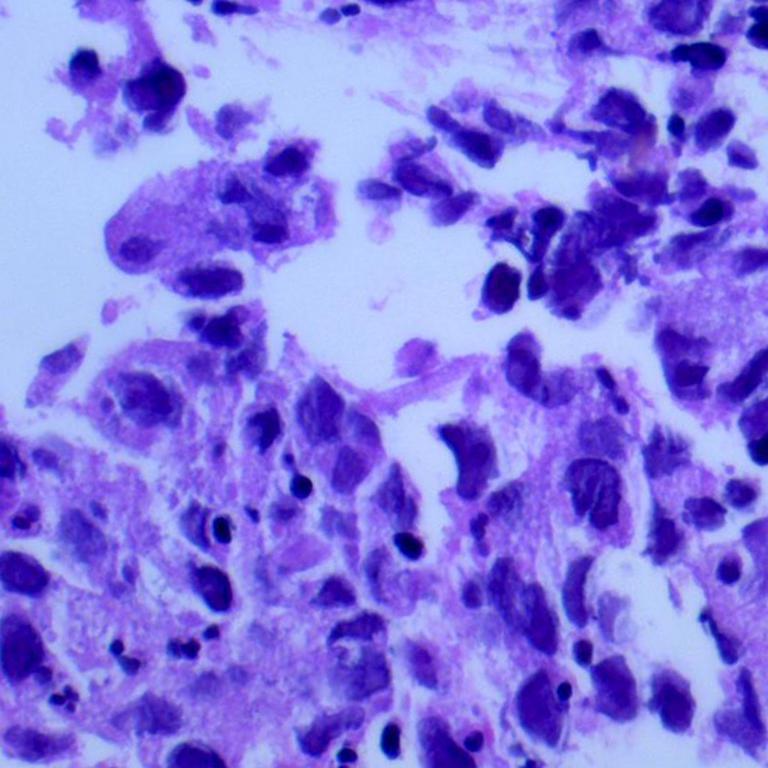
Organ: lung
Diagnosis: adenocarcinomas